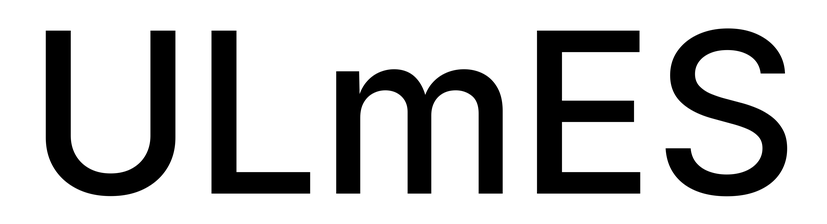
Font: Inter_Medium